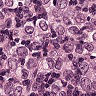
Metastatic tissue present: yes